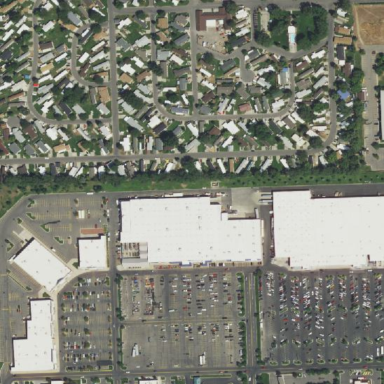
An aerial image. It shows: Retail area.